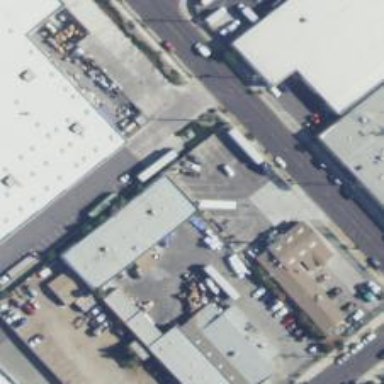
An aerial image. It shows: Warehouse building.